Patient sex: F
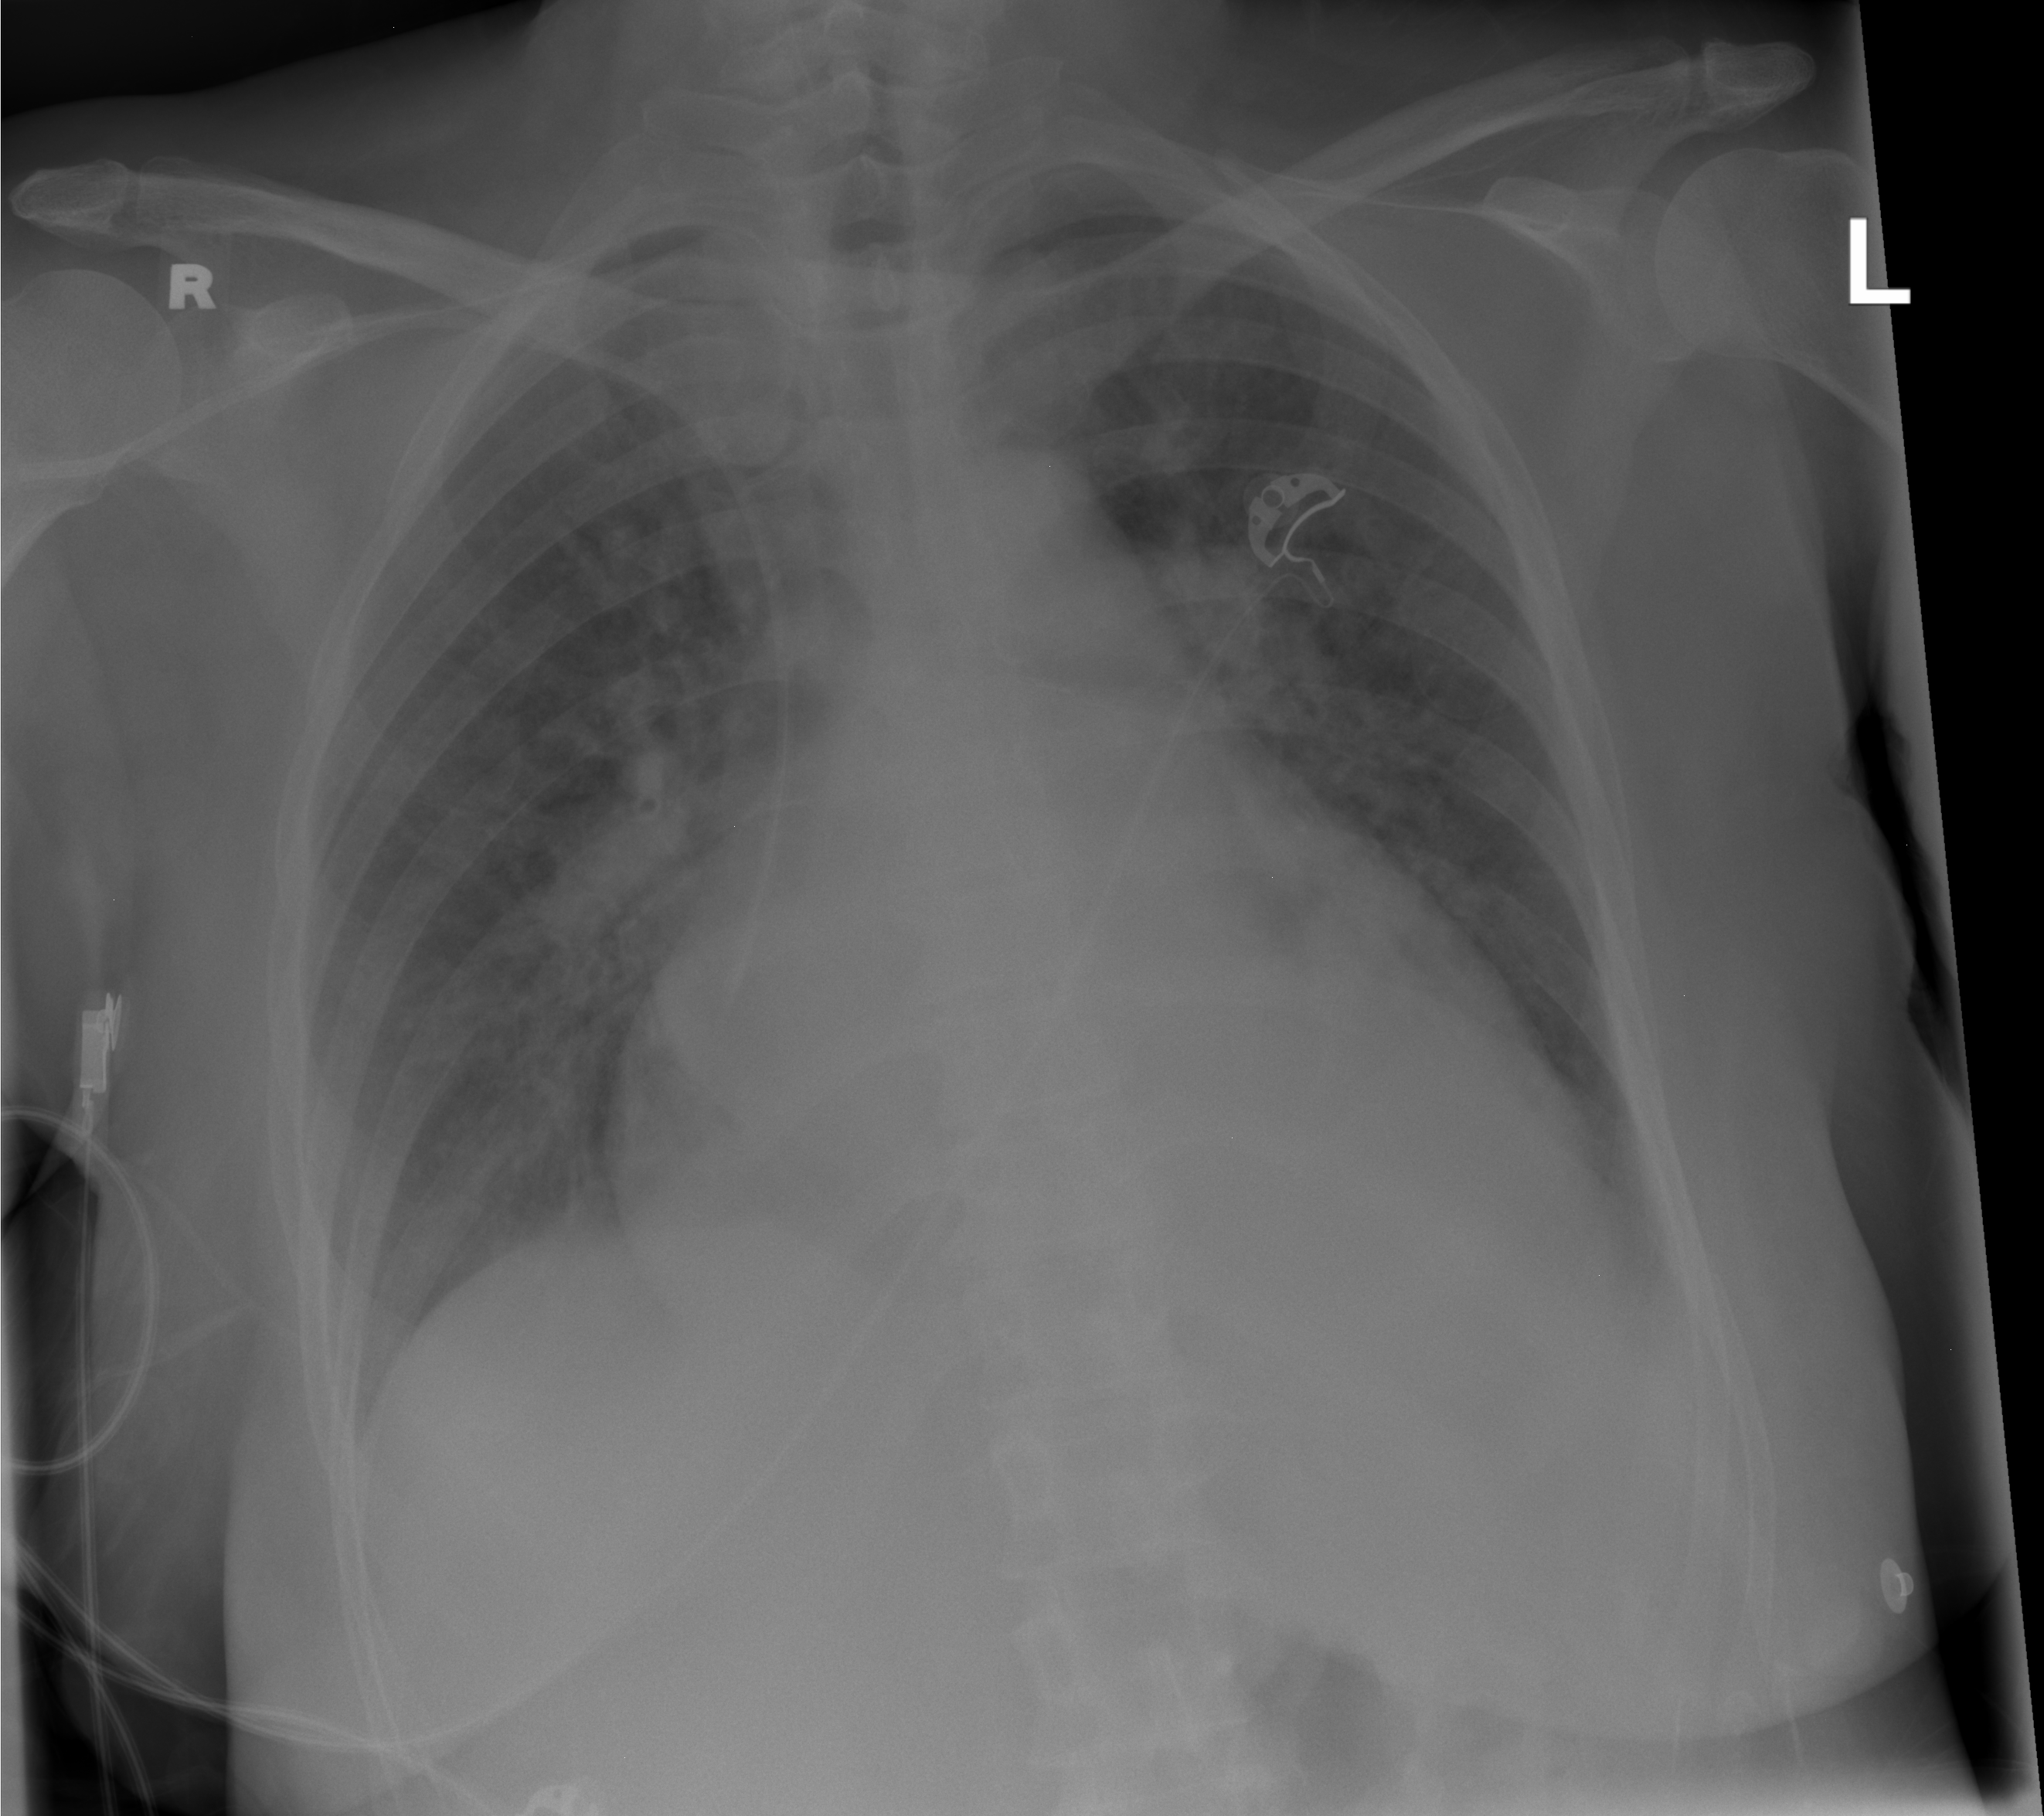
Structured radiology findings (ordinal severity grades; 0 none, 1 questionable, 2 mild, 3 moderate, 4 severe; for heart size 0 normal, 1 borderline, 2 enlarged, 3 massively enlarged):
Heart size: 3
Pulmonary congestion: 2
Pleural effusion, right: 0
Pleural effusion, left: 2
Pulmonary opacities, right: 0
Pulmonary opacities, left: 0
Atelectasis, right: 0
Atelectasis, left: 2